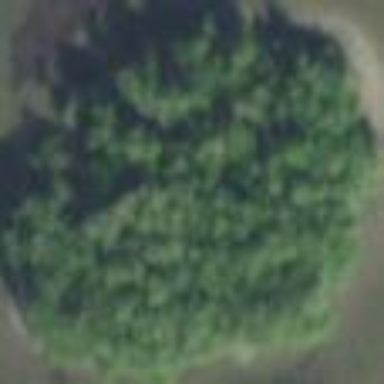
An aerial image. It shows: Islet.